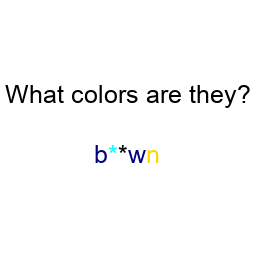
Color: navy, cyan, black, navy, gold
Color name shown: brown
Background color: white
Question text color: black